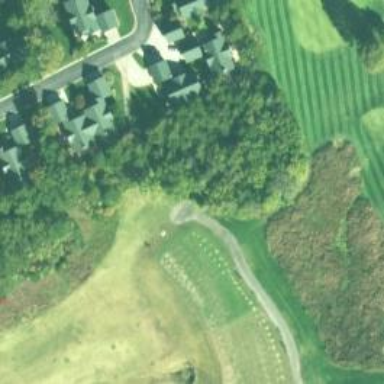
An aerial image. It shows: Driving range golf tee surrounded by grass. It is part of golf course designated for practice.